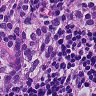
Metastatic tissue present: yes